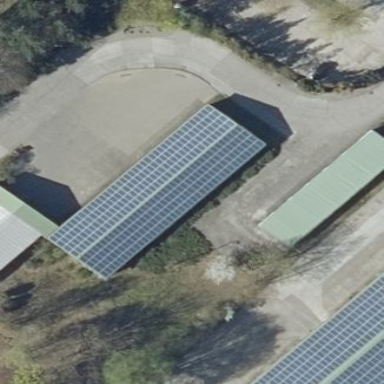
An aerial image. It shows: Small solar photovoltaic panel generator inside building.